Interaction volume radius: 5 \u00c5
Interaction volume height: 10 \u00c5
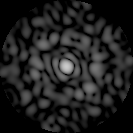
Disorder parameter: 0.7676